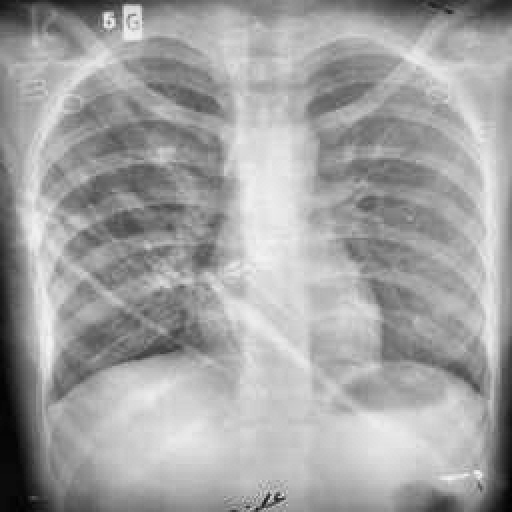
Finding: TUBERCULOSIS